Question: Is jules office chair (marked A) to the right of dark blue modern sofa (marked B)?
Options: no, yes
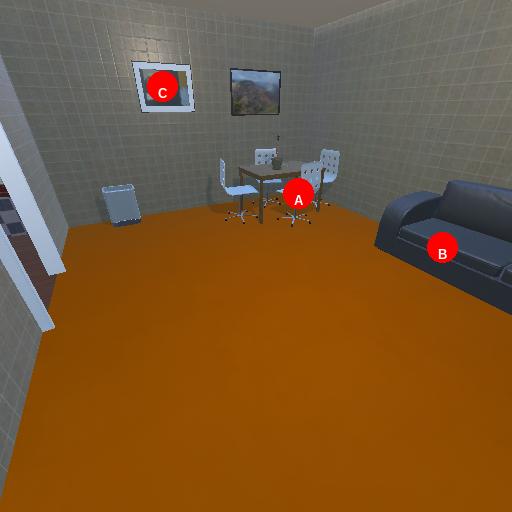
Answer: no